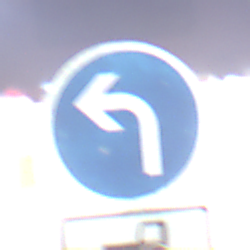
Verkehrszeichen: VorgeschriebeneFahrtrichtungLinks
Zusatzzeichen unten: MehrspurigeFahrzeugeFrei8
Umgebung: Outdoor, Urban
Tageszeit: Night
Wetter: PartlyCloudy
Licht: Artificial
Jahreszeit: NotSpecified
Kontrast: HighContrast